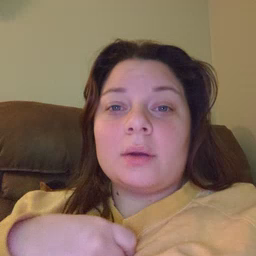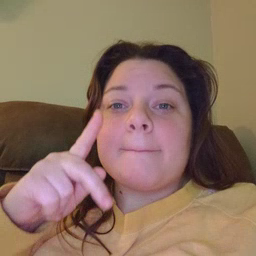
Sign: pajamas